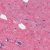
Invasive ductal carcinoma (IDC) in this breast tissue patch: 0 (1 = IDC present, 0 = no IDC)